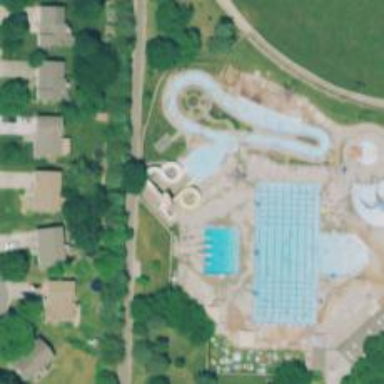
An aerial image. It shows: Water slide attraction.